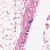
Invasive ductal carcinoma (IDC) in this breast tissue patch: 0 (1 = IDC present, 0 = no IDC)